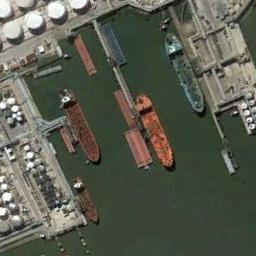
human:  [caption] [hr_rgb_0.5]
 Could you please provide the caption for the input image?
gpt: There are four ships in the green water on the shore .